Question: Im plotting a dataset that looks like
'''
month number_of_lots
2015-02 6
2015-03 44
2015-04 117
2015-05 210
2015-06 389
2015-07 698
2015-08 866
2015-09 2517
2015-10 3420
2015-11 5081
...
'''
'lots_per_month.plot(x='month', y='number_of_lots', grid=1)'
plot I get:

The problem is, matplotlib places 6 labels on X axis, I want to place labels where year maximum and minimum are, for instance.
Can I somehow select manually which labels to see?
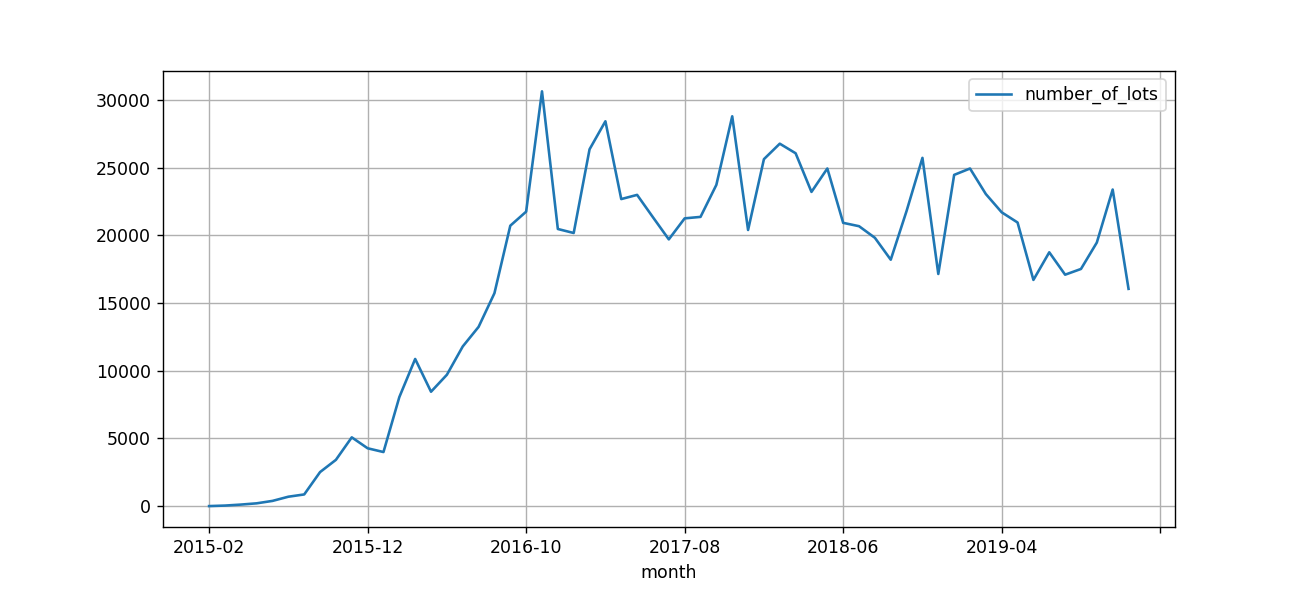
Answer: Use the 'xticks' function. For example:
'''
plt.plot(df.month, df.number_of_lots)
plt.xticks([3,8], ["number_3", "number_8"])
plt.show()
'''
The output is:
<URL>